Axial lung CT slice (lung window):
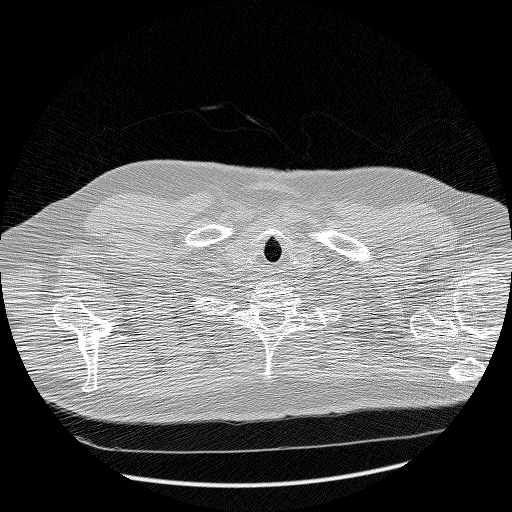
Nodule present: no